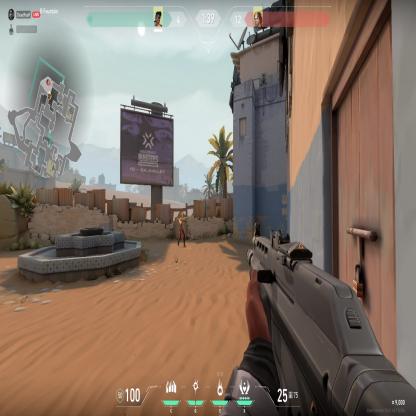
Label: enemy